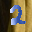
Label: 2